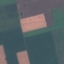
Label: AnnualCrop